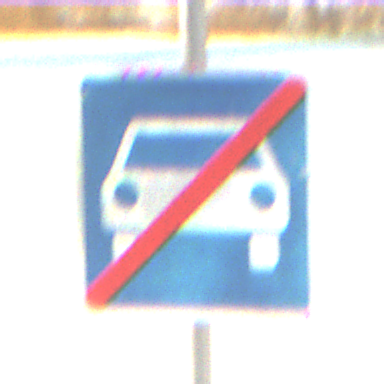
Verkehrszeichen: EndeKraftfahrstrasse
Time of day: MorningAfternoon
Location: Outdoor (Suburban)
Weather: PartlyCloudy
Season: NotSpecified
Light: Natural